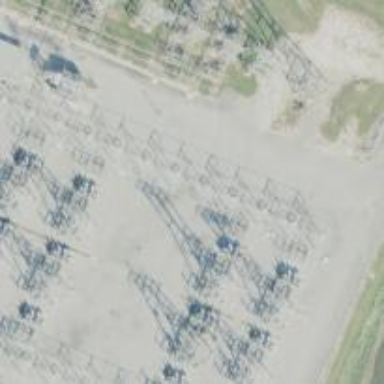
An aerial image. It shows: Switch for power supply.